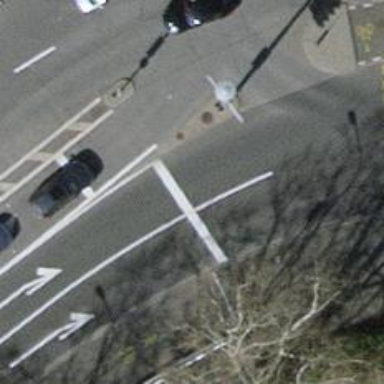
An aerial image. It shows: Road with traffic signals.